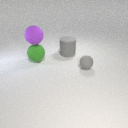
small gray rubber sphere in front of large green rubber sphere